Question: In the shadow map sample provided by Microsoft I've noticed an issue where shadows are not properly projected when thin geometry is projected at high angles, see here the shadows being projected, notice the poles from the lights are not projected:

And in this screenshot we see things from the lights perspective, not ethe poles are clearly visible: <URL>
So two questions really, is this an actual bug or a limitation with shadow mapping and if it's a bug how can I fix it?
The source is directly from the Microsoft DirectX Sample Browser 'ShadowMap' sample from July 2004, the sample browser is the latest August 2009 one.
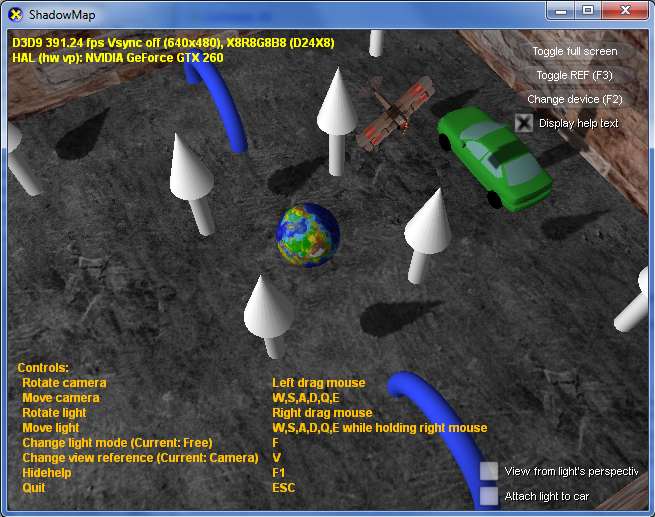
Answer: Have a look at your shadow buffer (use Pix or write it to disk).